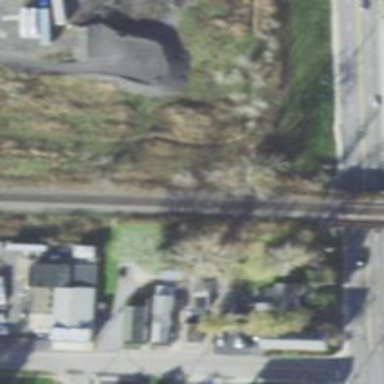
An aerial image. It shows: Abandoned railway.